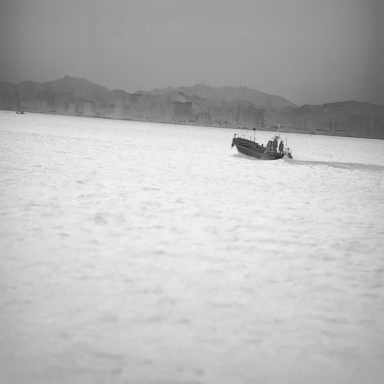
There are two bulk_carriers in the infrared image.